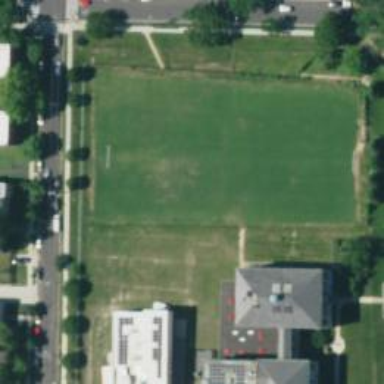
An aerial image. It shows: American football pitch for leisure and sport activities.